Question: I would like to know if it is possible to create a single HTML file which (after changing its extension to .xls) when opened with Excel, will parsed to multiple sheets.
Little example :
I've got a file with the content :
'''
<html>
<body>
<table>
<tr>
<td>
1
</td>
<td>
2
</td>
<td>
3
</td>
<td>
=sum(A1:C1)
</td>
</tr>
</table>
</body>
</html>
'''
When I open this file with Excel I get one Sheet with calculated sum of cells A1 to C1 in A4=6.
I wonder if it is possible to create an HTML file which contains multiple tables which will be parsed as multiple sheets in Excel.
Here is the Excel view of this file :

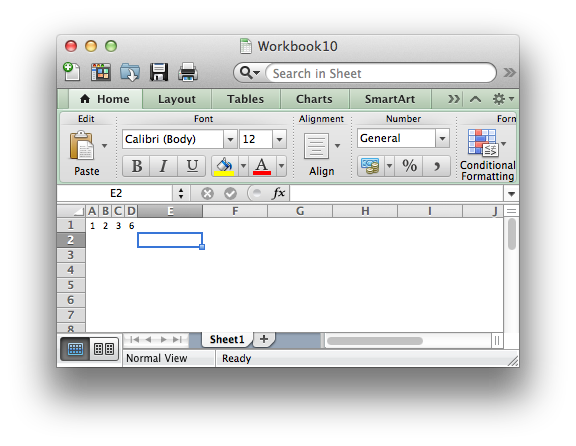
Answer: Yes, it is possible.
However keep in mind that you might not have some features/formatting due to the limitations of this format.
You can save an Excel document with several spreadsheets as HTML, and then reverse engineer it to figure out which part you have to change (it is easy to do).
To save a document with several spreadsheets as html document : File > Save As > Web Page (*.htm, *.html)
The drawback of this method is that it will produce several files.
If you want a unique file, use File > Save As > Single File Web Page (*.mht; *.mhl)
This will create a unique file (.mht) that you can open with a browser if you want (most browsers do open these files).
More details on <URL>
I did not post any code here since it is very long (excel automatically adds some code into the file)
If you're creating a programm to do this, I would recommend that you use already existing libraries, such as <URL>